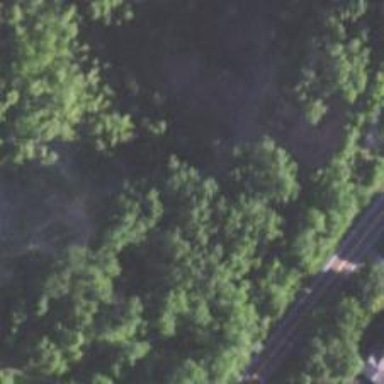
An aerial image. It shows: Natural cliff.